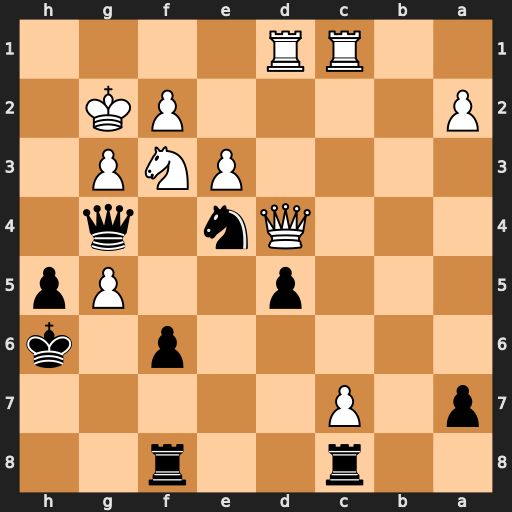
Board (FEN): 2r2r2/p1P5/5p1k/3p2Pp/3Qn1q1/4PNP1/P4PK1/2RR4
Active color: b
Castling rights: -
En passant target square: -
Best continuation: fxg5 Rc6+ Kh7 Nxg5+ Qxg5